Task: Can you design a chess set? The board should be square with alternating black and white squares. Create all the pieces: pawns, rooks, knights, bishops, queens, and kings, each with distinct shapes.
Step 4972:
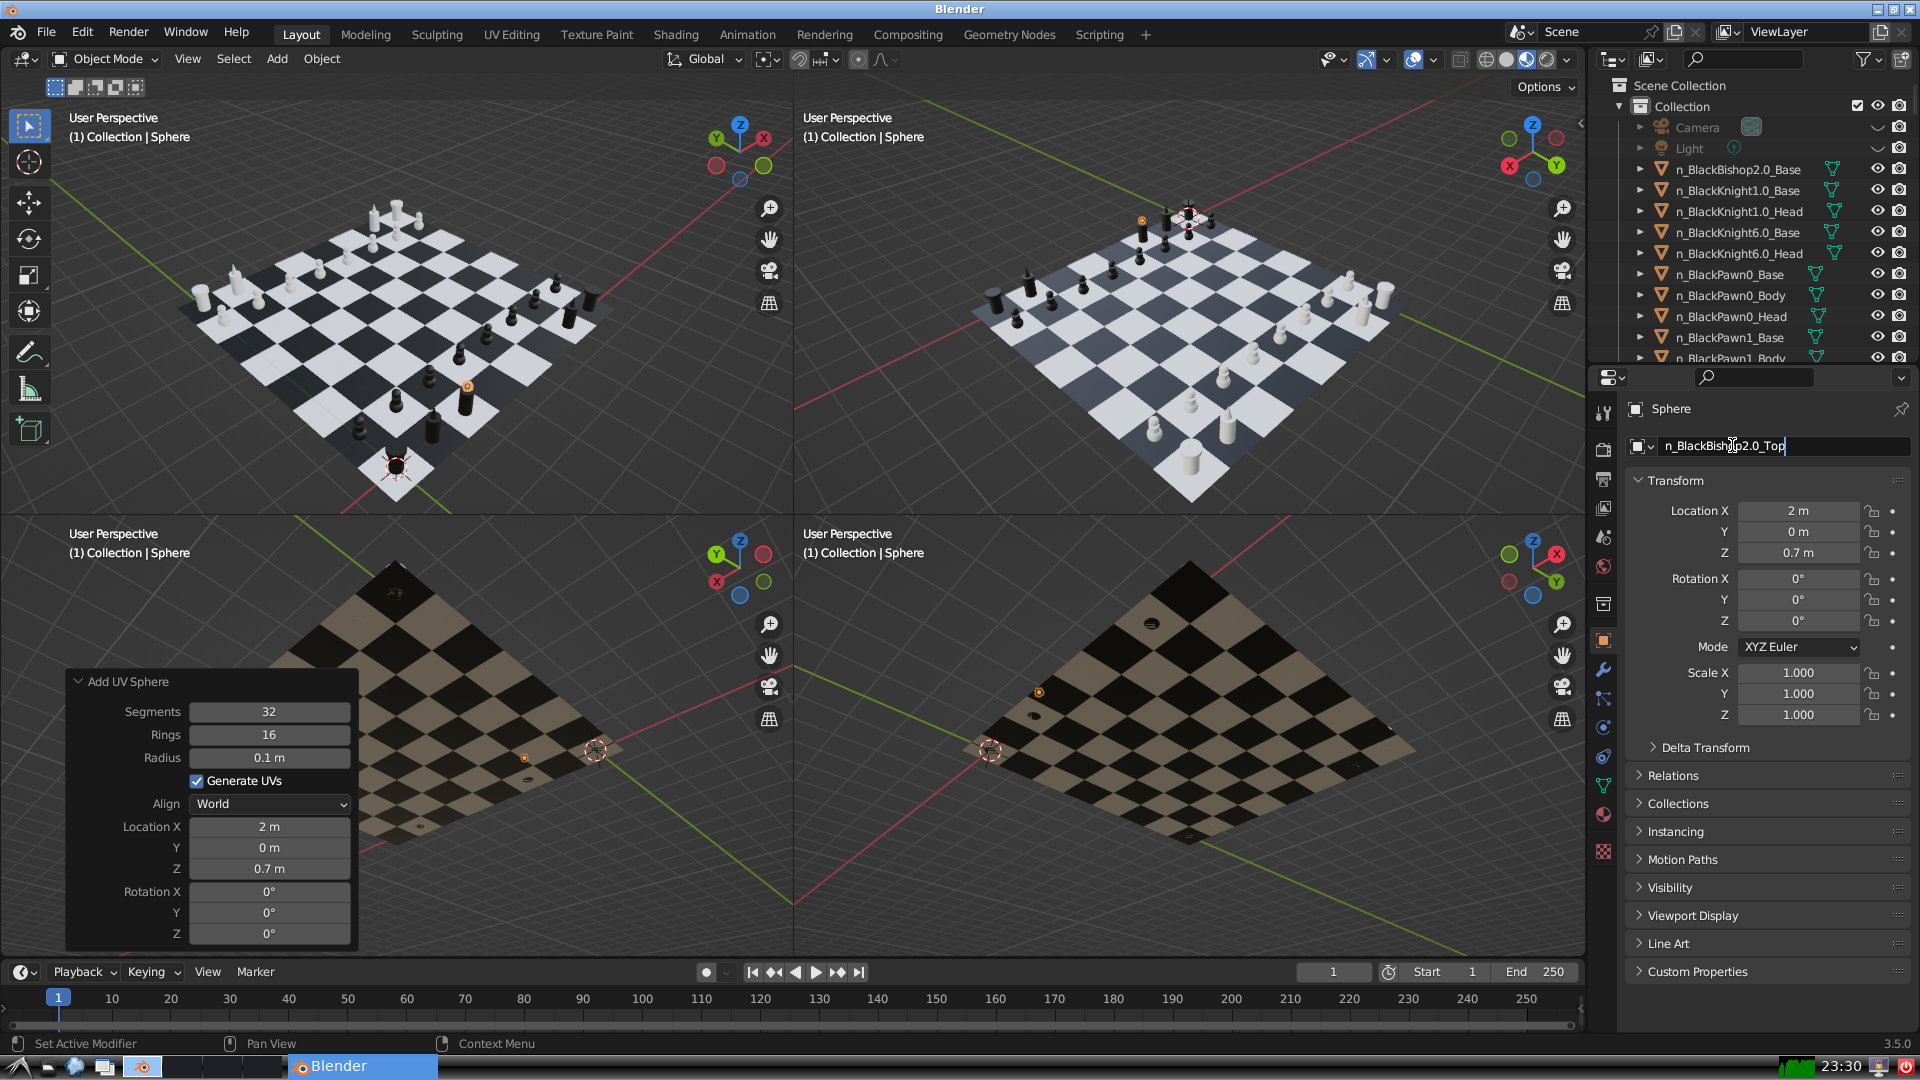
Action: {"key_press": ['Return']}